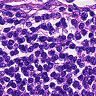
Metastatic tissue present: no